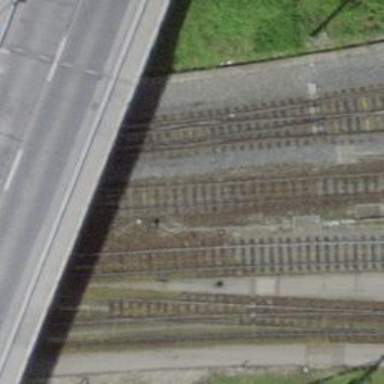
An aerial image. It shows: Railway crossing.